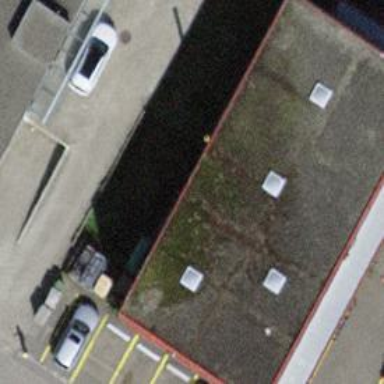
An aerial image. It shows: Building that is motorcycle shop.